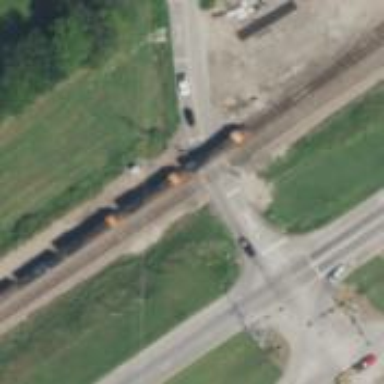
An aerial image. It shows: Railway level crossing.